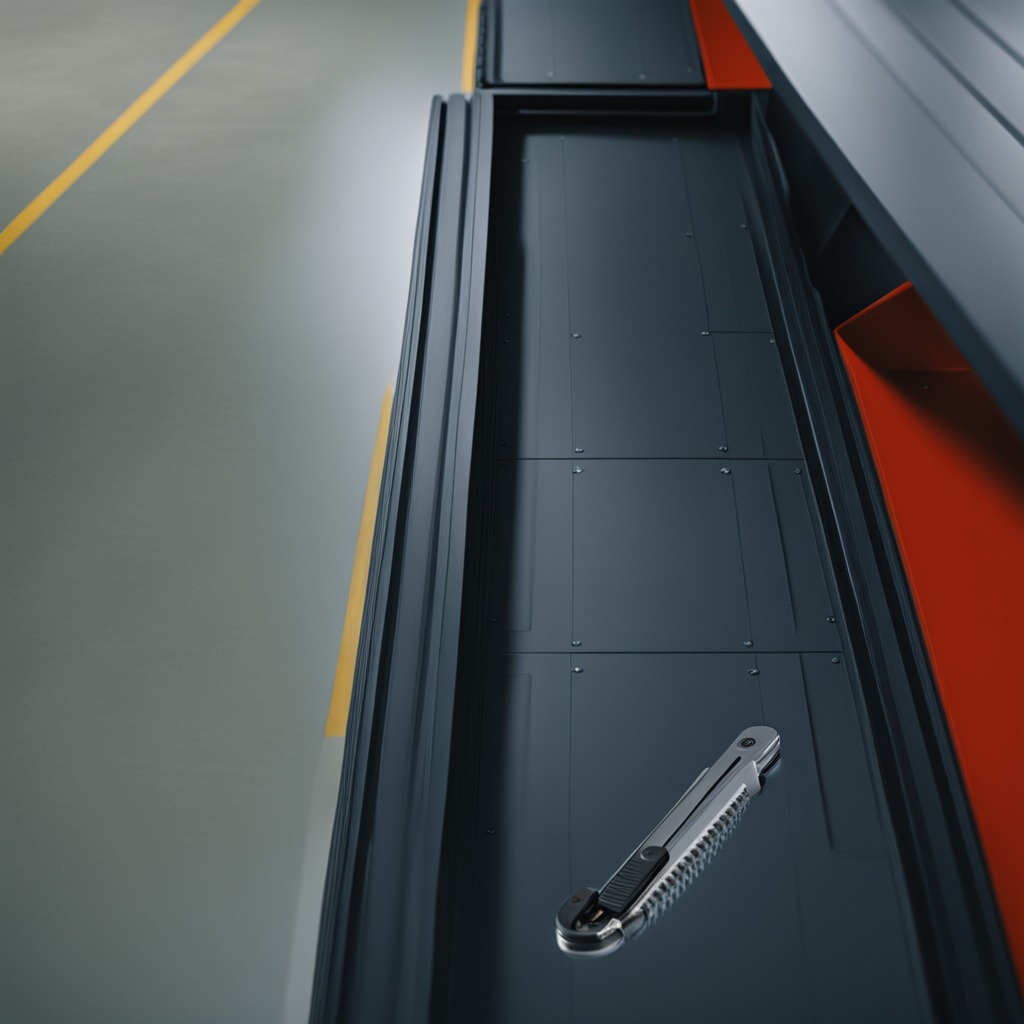
A utility knife lying on a toolbox surface in an airplane hangar workshop.